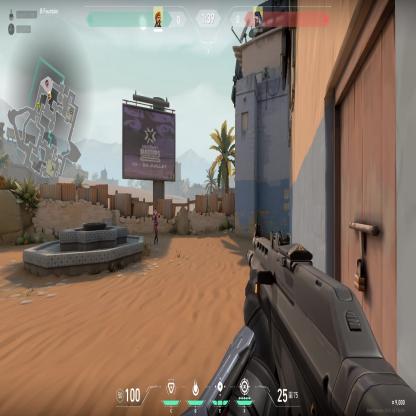
Label: enemy